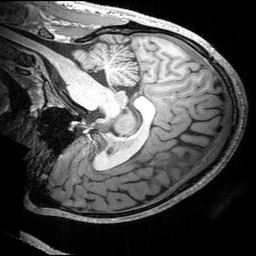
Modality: T1w
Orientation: sagittal
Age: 27
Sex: male
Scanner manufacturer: siemens
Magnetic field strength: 3 T
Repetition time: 2.53 s
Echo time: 0.00299 s